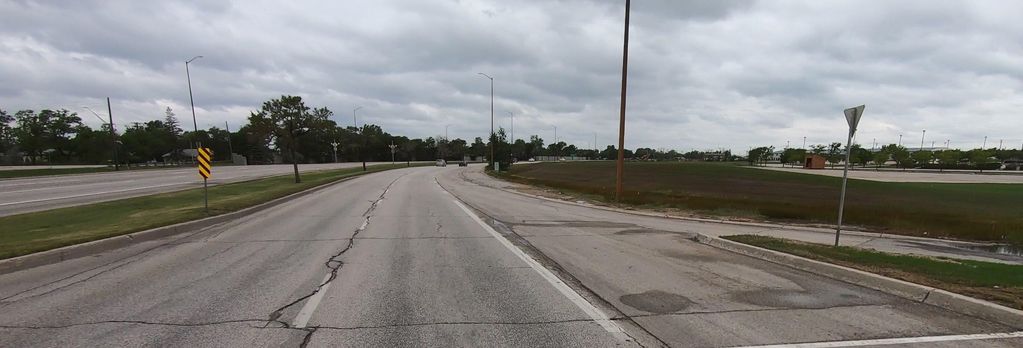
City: winnipeg